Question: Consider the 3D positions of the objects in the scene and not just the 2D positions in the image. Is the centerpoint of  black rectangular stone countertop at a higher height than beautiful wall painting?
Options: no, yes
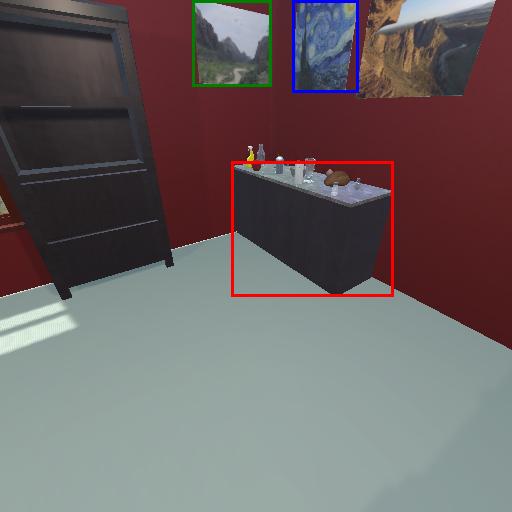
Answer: no